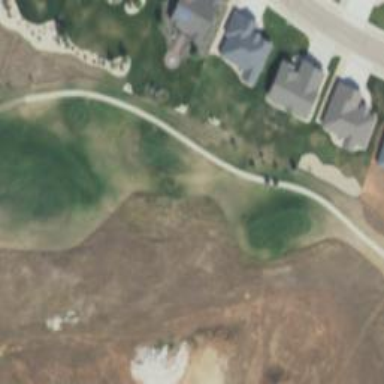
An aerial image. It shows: Golf tee.